Field crop: tomato
Growth stage: 1
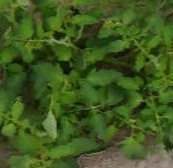
Species: tomato